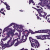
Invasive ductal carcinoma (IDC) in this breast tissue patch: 0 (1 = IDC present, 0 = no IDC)